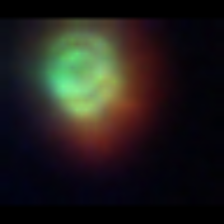
Taxon: NanoPlankton
Group: Other